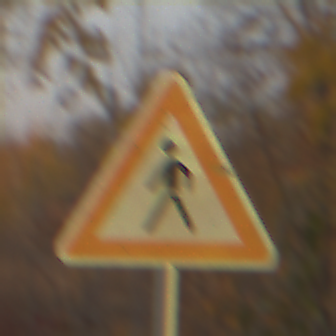
Verkehrszeichen: FussgaengerRechts
Umgebung: Roofed, Suburban
Tageszeit: SunriseSunset
Wetter: Clear
Licht: Natural
Jahreszeit: NotSpecified
Kontrast: MediumContrast